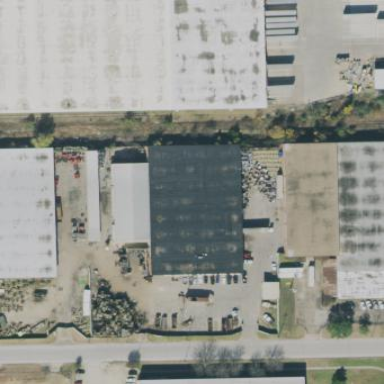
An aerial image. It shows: Warehouse building.